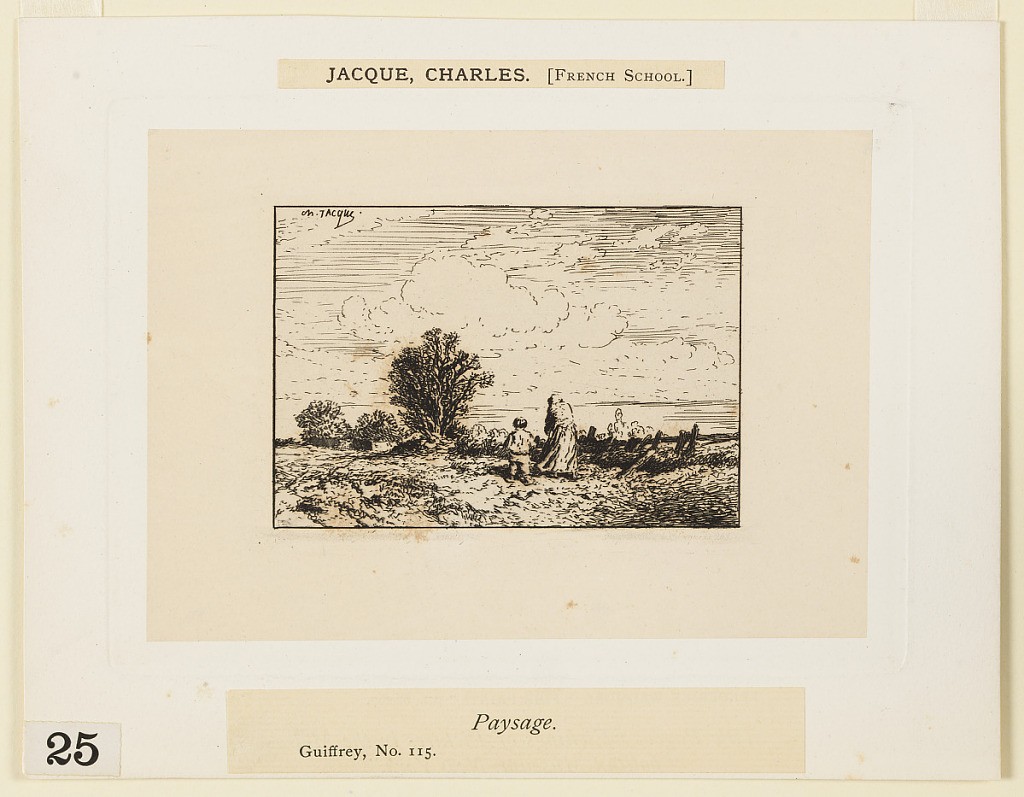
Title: Paysage
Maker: Charles Emile Jacque, French, 1813 - 1894
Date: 1846
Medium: Etching on China paper pasted down
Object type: Print
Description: A woman and child, seen from the back, walk across a wind-swept field, toward a large tree.